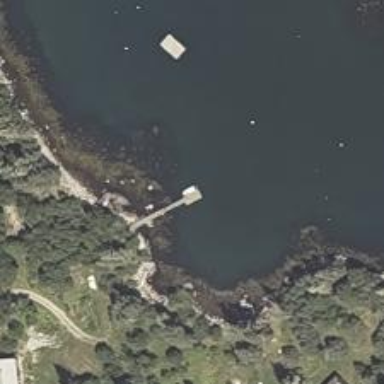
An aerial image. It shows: Man-made pier.